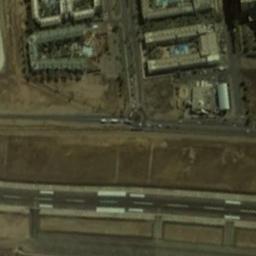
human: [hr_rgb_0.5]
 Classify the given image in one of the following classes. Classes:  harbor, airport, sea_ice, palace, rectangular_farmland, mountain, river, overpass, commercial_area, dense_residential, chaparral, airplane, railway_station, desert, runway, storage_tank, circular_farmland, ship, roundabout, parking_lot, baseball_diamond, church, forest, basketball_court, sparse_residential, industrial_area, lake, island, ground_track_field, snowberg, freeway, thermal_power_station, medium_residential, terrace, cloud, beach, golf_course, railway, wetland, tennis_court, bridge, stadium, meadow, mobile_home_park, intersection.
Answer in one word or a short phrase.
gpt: runway